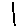
Label: line